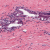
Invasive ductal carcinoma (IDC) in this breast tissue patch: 0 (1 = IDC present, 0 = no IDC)